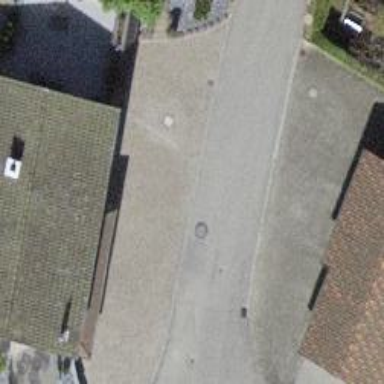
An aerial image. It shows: Residential road with asphalt surface.